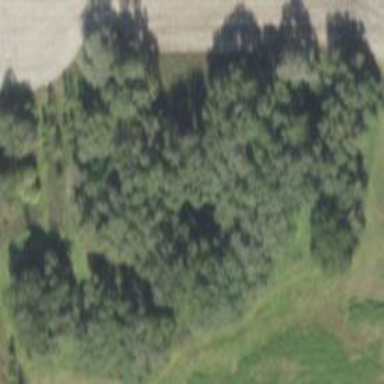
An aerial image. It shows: Mixed leaf woodland.